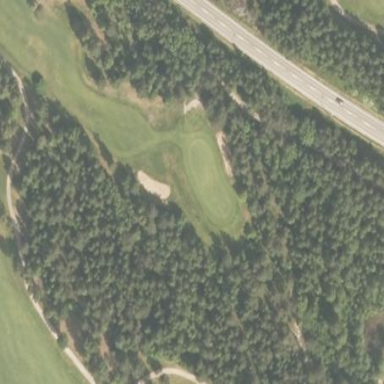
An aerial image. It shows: Golf fairway surrounded by grass.